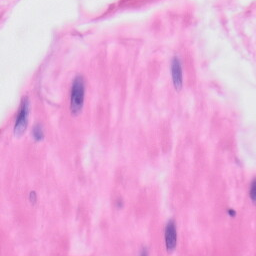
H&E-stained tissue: Skin